Interaction volume radius: 5 \u00c5
Interaction volume height: 25 \u00c5
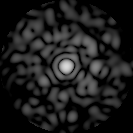
Disorder parameter: 0.8384